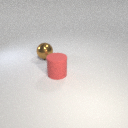
large brown metal sphere behind large red rubber cylinder